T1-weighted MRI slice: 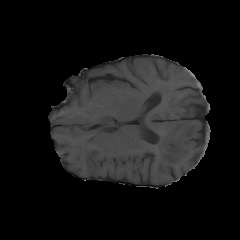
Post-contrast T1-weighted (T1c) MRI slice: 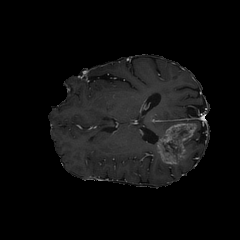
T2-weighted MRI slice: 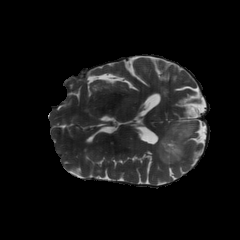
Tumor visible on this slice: yes